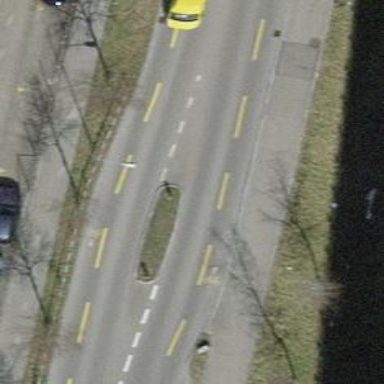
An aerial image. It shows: Traffic calming island.